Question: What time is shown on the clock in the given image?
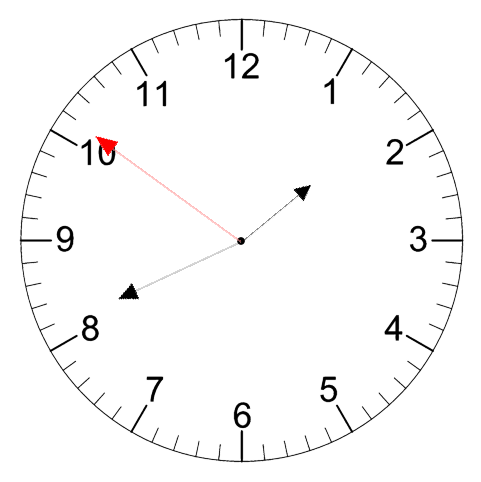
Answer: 01:40:51